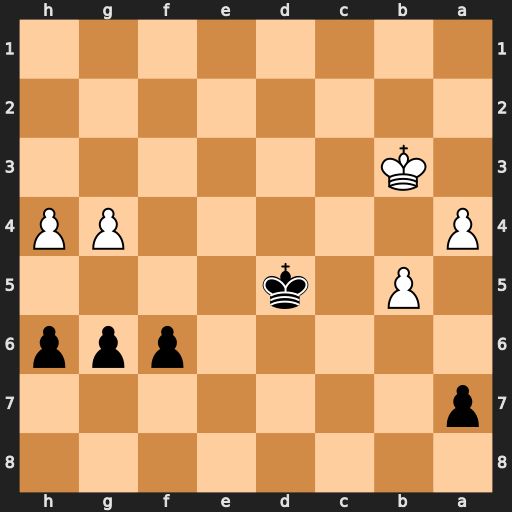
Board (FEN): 8/p7/5ppp/1P1k4/P5PP/1K6/8/8
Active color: b
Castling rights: -
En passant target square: -
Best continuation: Kc5 h5 gxh5 gxh5 f5 Kc3 f4